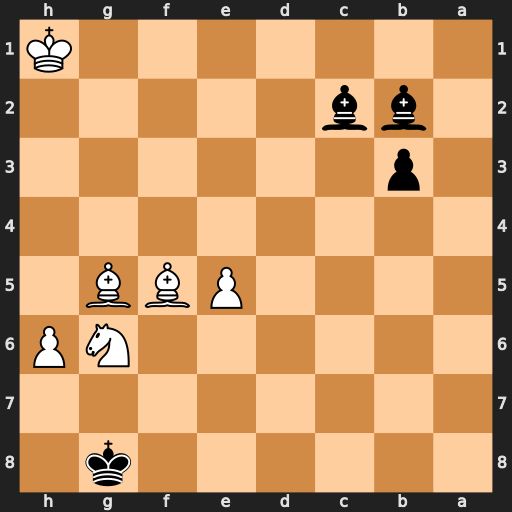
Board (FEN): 6k1/8/6NP/4PBB1/8/1p6/1bb5/7K
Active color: b
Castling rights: -
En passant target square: -
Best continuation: Bxf5 Ne7+ Kh7 Nxf5 Ba3 Be3 b2